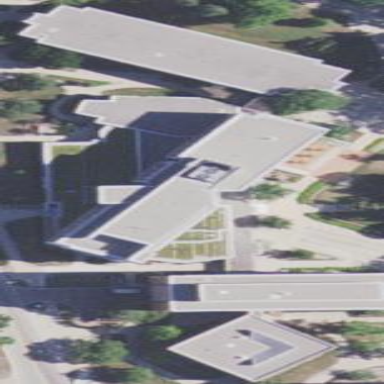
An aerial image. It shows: University building.